Question: Here I want to Add double quotes ('"') in my sentence, but it insert Two (") at single place as shown in picture. Have tried 'Chr(34)' and 'Replace()'.
Please help me to insert double quotes in Dictionary Item using VBScript in UFT12.
I don't want to use Msgbox to display this String.
'''
Dim Dict
Set Dict=CreatObject("Scripting.Dictionary")
Dic("Value")="I went to mall....Where I met my Friends "&Chr(32)&"XYZ" & "DEF"&Chr(34)&". We enjoied a lot."
'''
When I "Watched" 'Dic("Value")' using UFT12.0 It gives shows :
> "I went to mall....Where I met my Friends ""XYZ & DEF"". We enjoied a
lot."

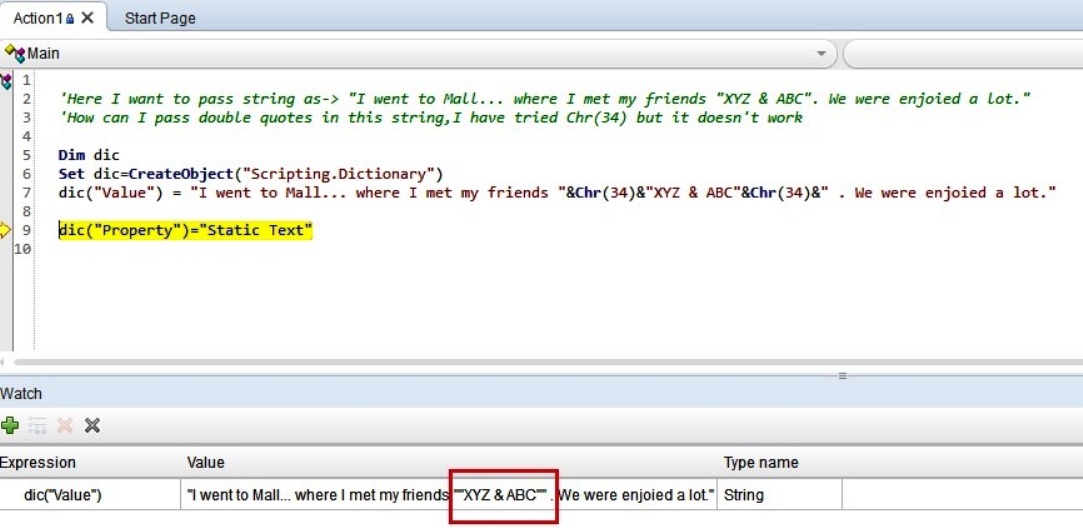
Answer: Your debugger tool displays the value of a string variable as a literal (what you would have to type/paste into your editor). Evidence: the surrounding double quotes.
Your '.. "&Chr(32)&"XYZ" & "DEF"&Chr(34)&". ..' proves: Using Chr() is inferior (extra function call and noise) and error prone (Chr(wrong number) to escaping " by "".